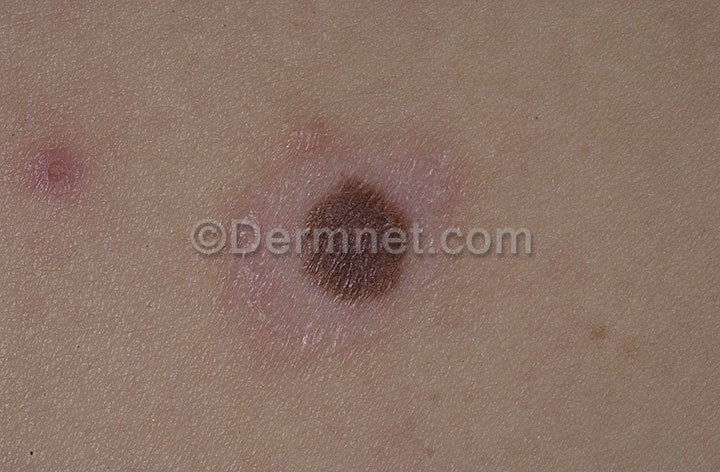
Disease: Melanoma Skin Cancer Nevi and Moles